Question: > You might be seeing this error because you're using the wrong Compose file version. Either specify a supported version (e.g
"2.2" or "3.3") and place your service definitions under the
'services' key, or omit the 'version' key and place your service
definitions at the root of the file to use version 1. For more on the
Compose file format versions, see
<URL>

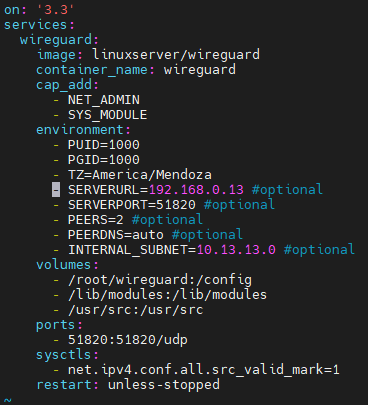
Answer: You have a typo in the first line. Probably it should start with 'version: 3.3' <URL>.